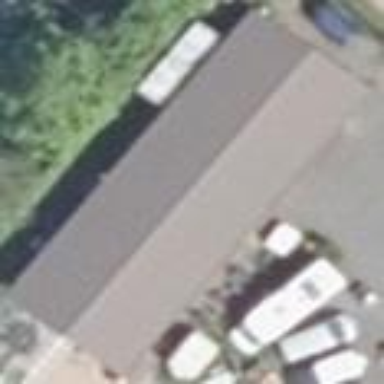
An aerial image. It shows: House that also serves as car rental facility.